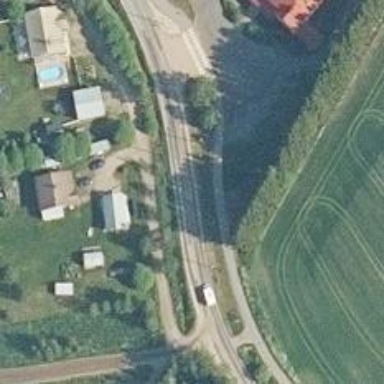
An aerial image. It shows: Cycleway.